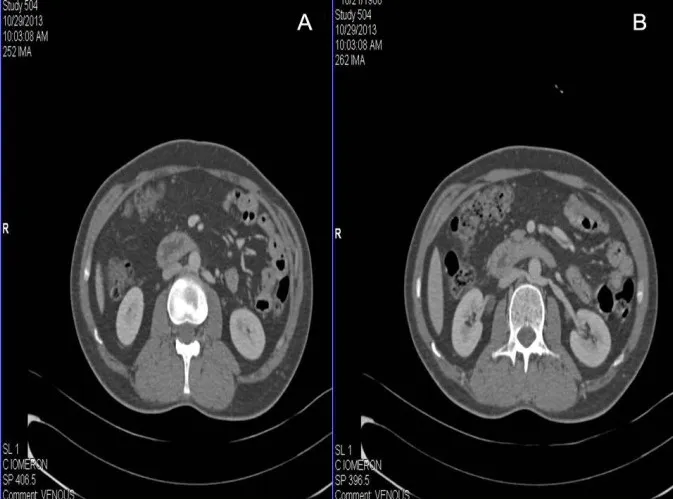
Axial images of the venous phase of CT renal angiography showing two left renal veins draining into the IVC with retro-aortic course.
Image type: radiology (ct)